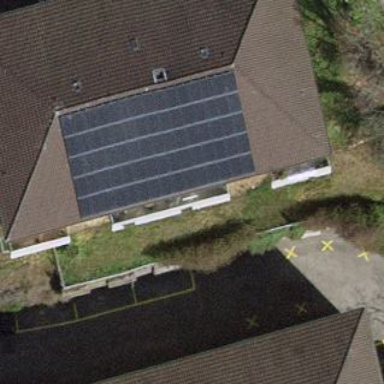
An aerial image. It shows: Solar power generator using photovoltaic method with solar photovoltaic panel types.